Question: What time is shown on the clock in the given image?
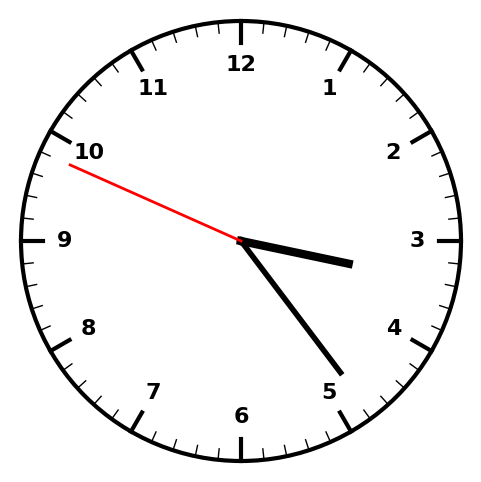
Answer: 03:23:49